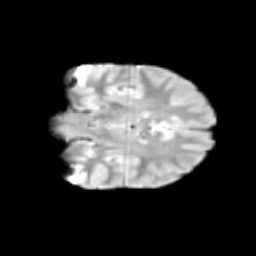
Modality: T2w
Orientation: coronal
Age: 10
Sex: male
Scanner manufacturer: siemens
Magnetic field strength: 3 T
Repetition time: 3.8 s
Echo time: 0.07 s